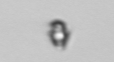
Label: Heterocapsa_rotundata